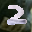
Label: 2